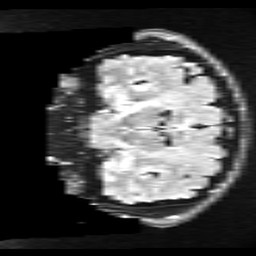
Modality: FLAIR
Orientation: coronal
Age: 26
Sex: male
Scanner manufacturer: ge
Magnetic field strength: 3 T
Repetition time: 11 s
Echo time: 0.1497 s